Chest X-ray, PA view. Patient: 32 years old, sex F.
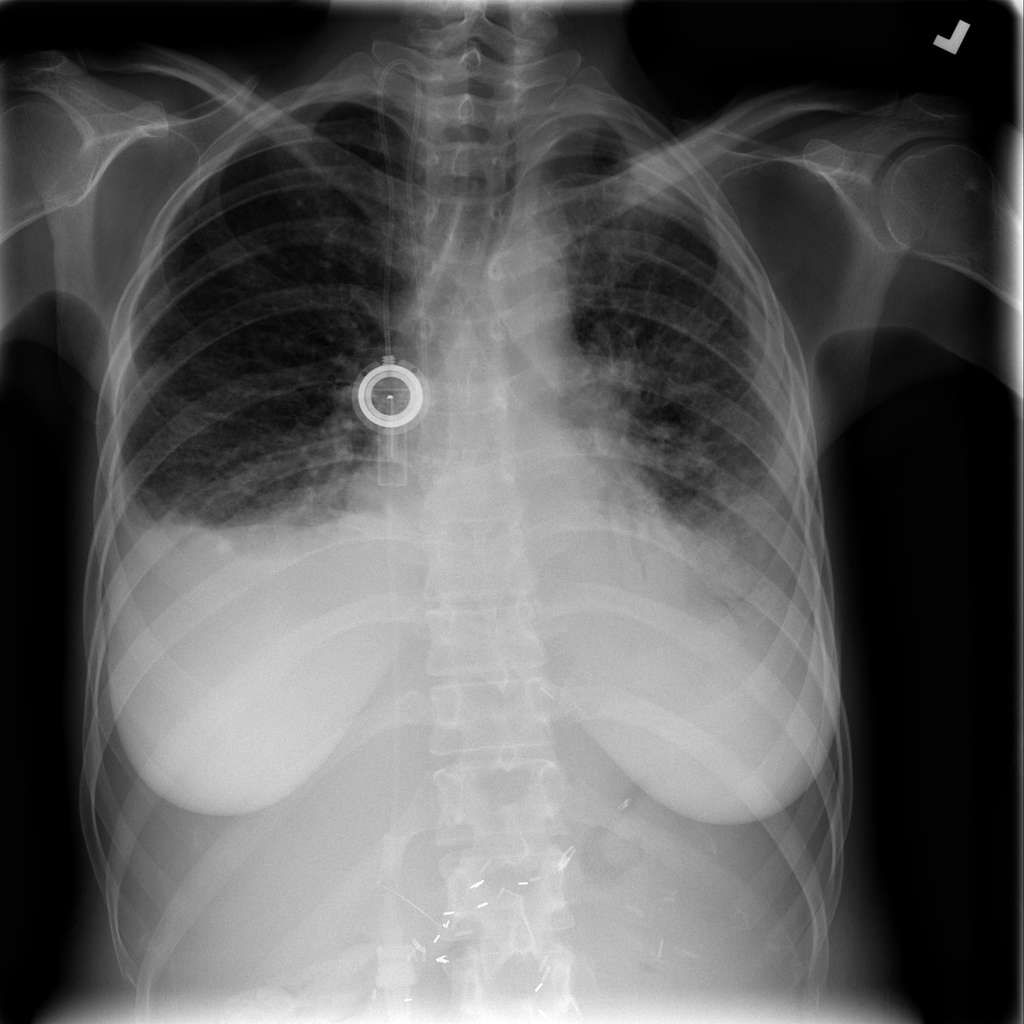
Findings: Consolidation, Effusion, Infiltration